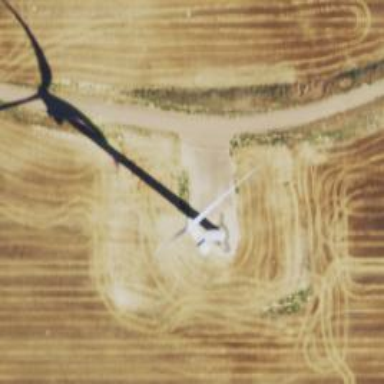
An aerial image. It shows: Wind generator powered by horizontal-axis wind turbine.